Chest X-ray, AP view. Patient: 54 years old, sex M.
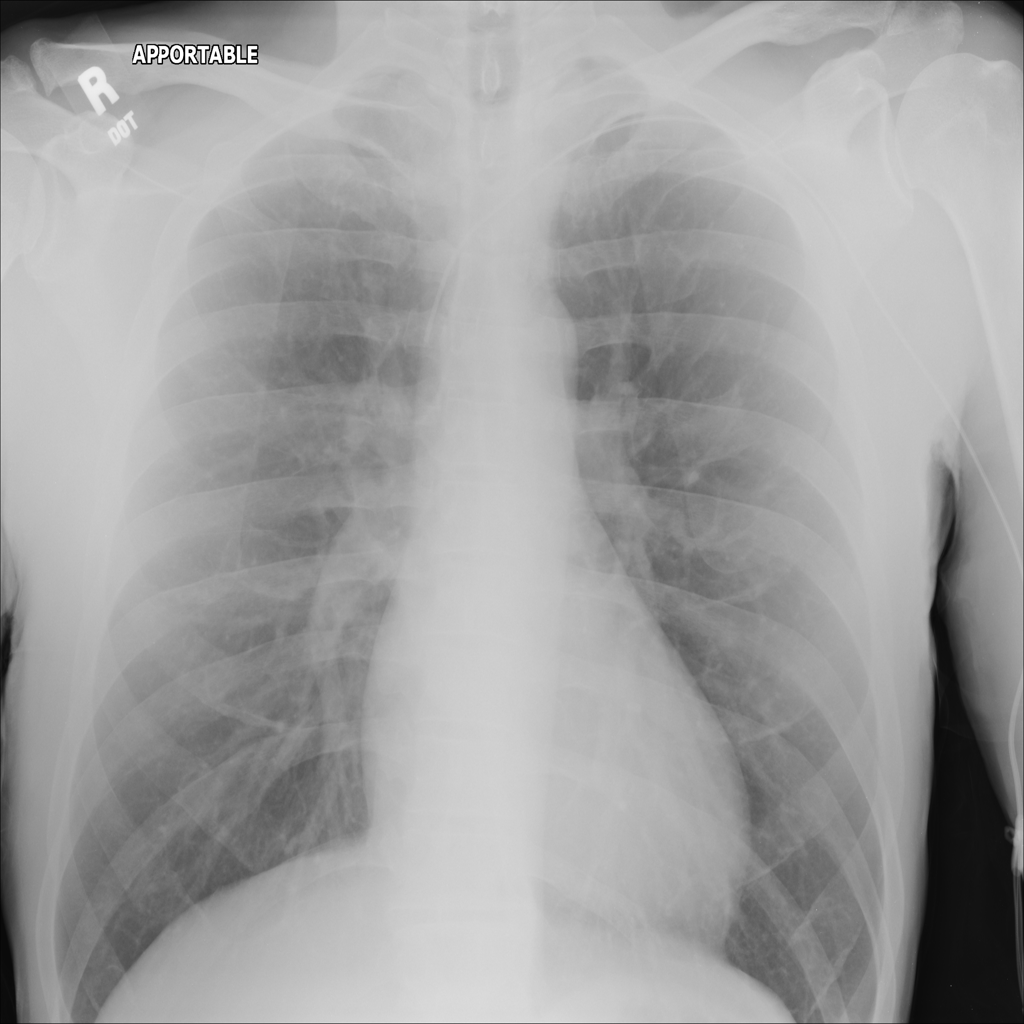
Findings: No Finding